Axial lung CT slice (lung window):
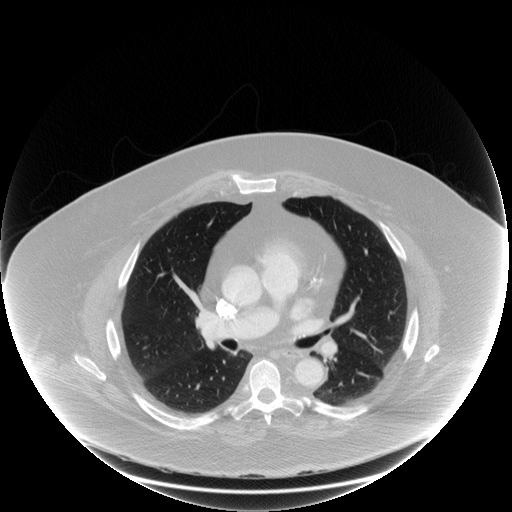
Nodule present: no